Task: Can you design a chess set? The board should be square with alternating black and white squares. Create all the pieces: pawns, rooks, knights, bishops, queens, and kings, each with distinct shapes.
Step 5217:
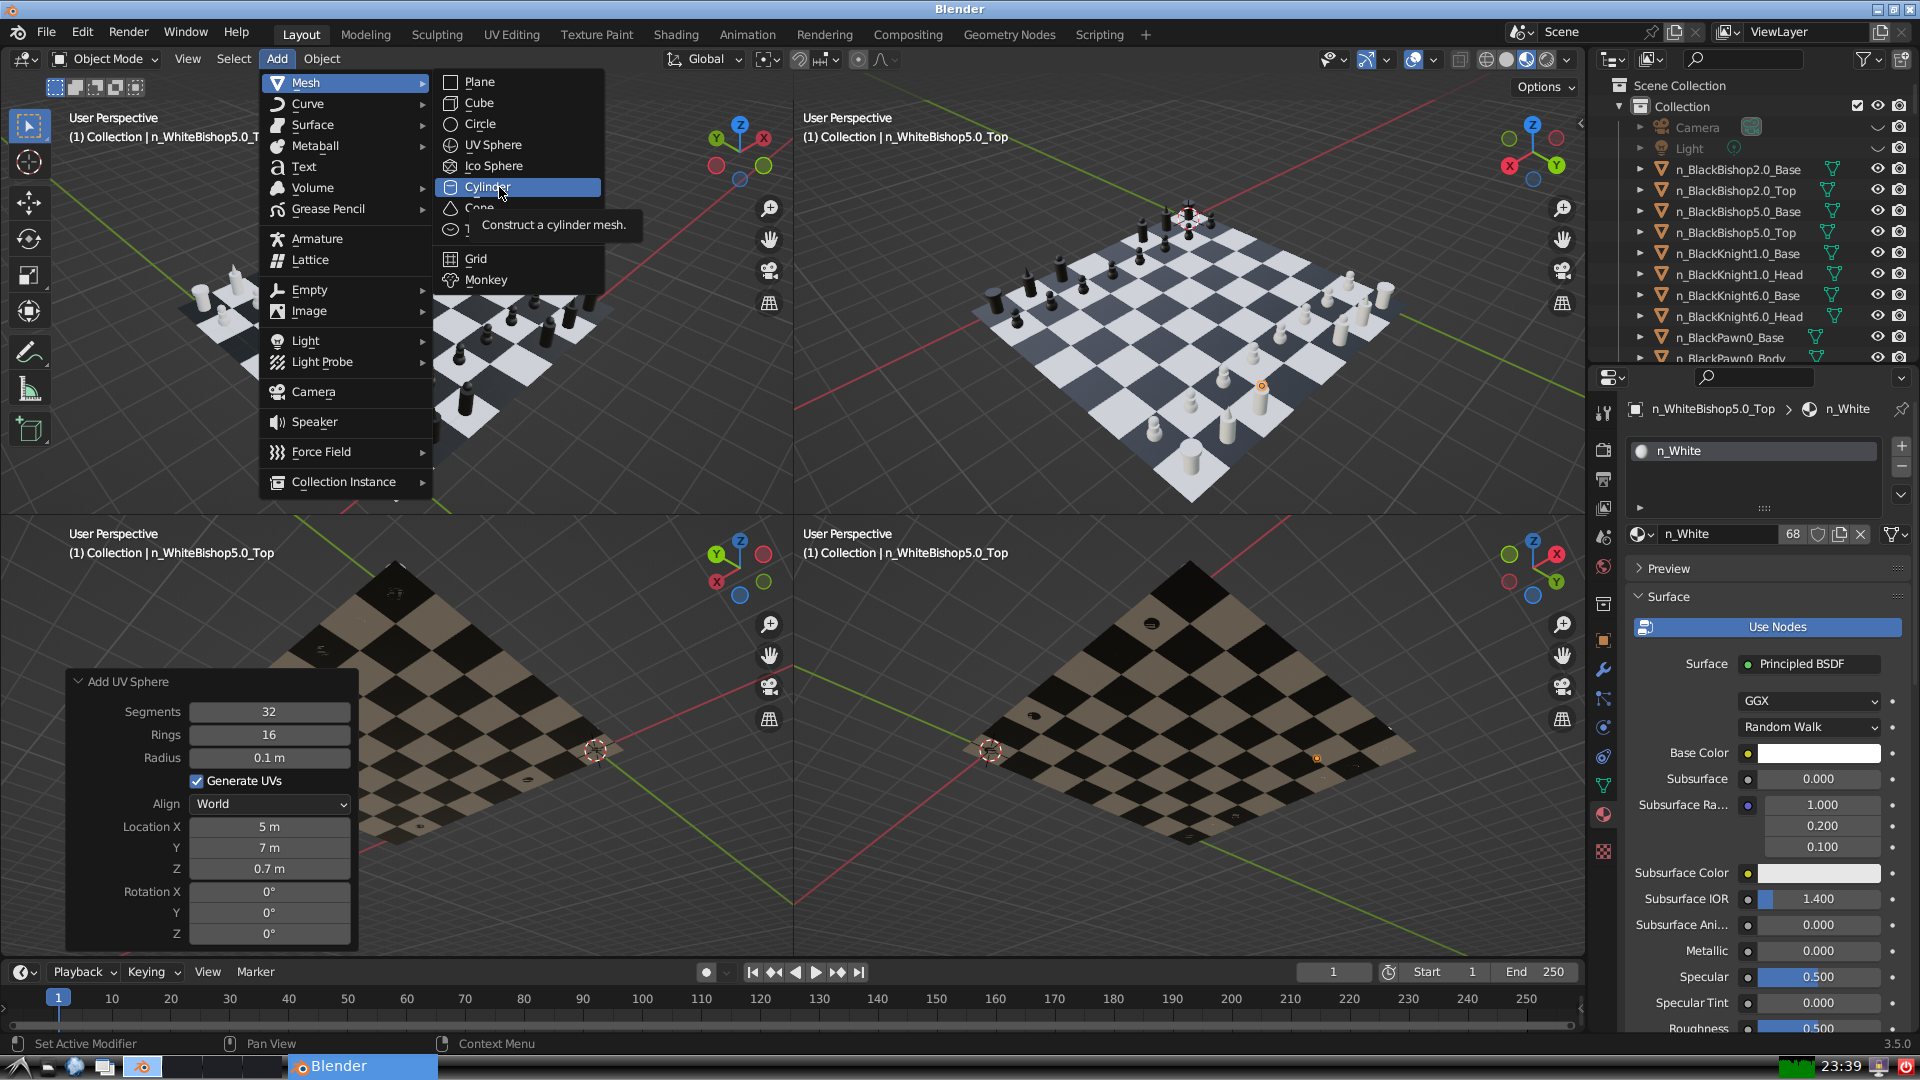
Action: click: no